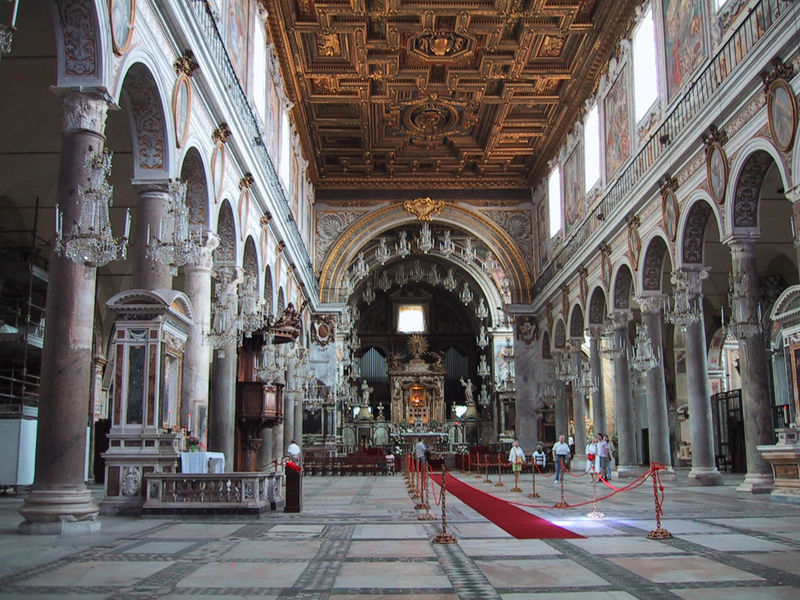
Titel: Rom, S. Maria in Aracoeli
Standort: Rom, S. Maria in Aracoeli (EU - I - Latium)
Schlagwörter: weiß, menschen, fenster, licht, marmor, pfeiler, raum, säule, säulen, rot, teppich, barock, gitter, kirche, boden, gold, decke, innen, bilder, bogen, kerzen, kronleuchter, leuchter, lüster, geländer, läufer, foto, bögen, kreise, stift, altar, kapitelle, kapitell, kanzel, apsis, kassetten, kassettendecke, sakral, christentum, absperrung, touristen, flachdecke, gefache, bogenarkaden, arkadenbögeen